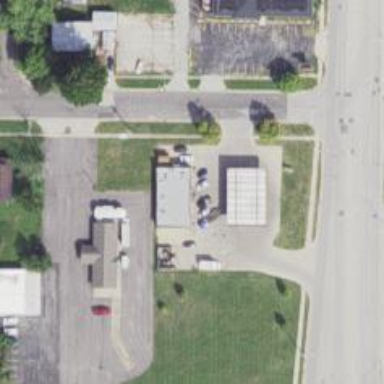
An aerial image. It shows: Convenience shop.